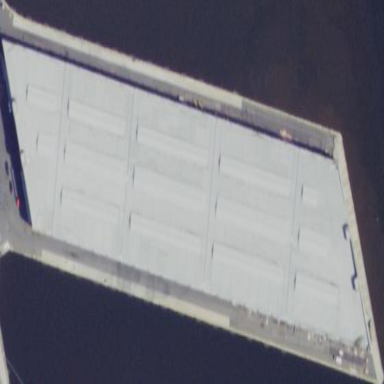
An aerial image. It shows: Man-made pier.